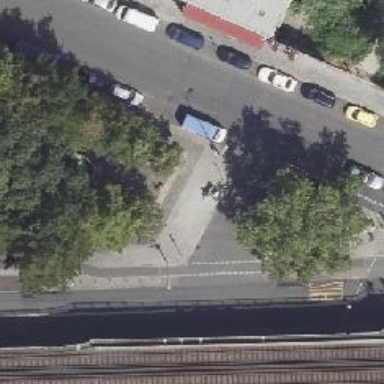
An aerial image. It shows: Service road with asphalt surface. There are sidewalks on both sides.